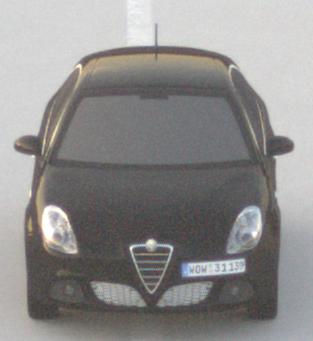
Make: Alfa Romeo
Model: Giulietta 1.4 TB 16V
Detailed model: Giulietta (940)
Model produced from: 2010/05
Model produced until: 2013/03
Doors: 5
Color: black
Road condition: dry road
Daytime: sunrise or sunset
Contrast: low contrast